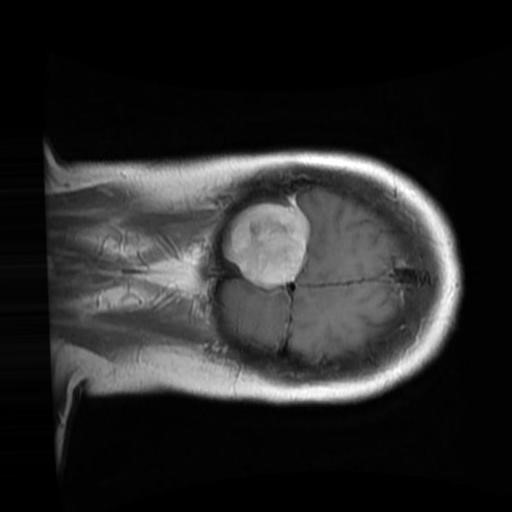
Label: brain_menin